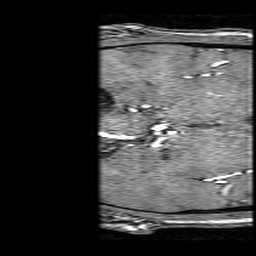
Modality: angio
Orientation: coronal
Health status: ill
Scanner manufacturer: philips
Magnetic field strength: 3 T
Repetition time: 0.01828 s
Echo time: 0.003365 s